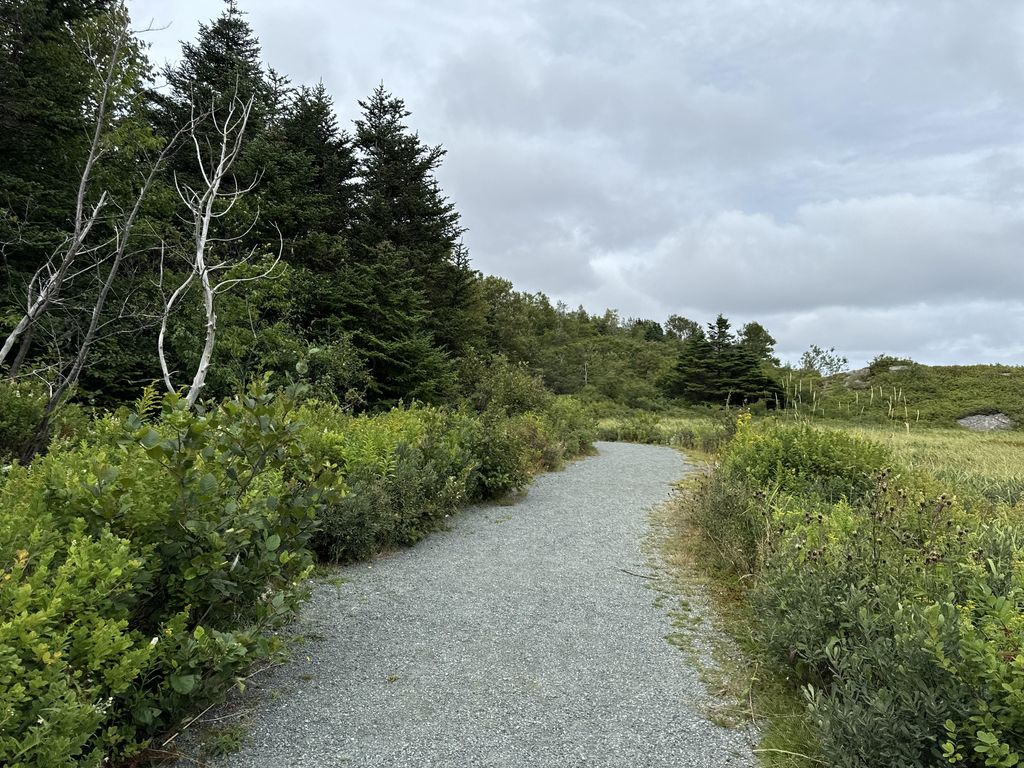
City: st_johns